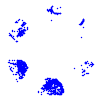
Particle: kaon